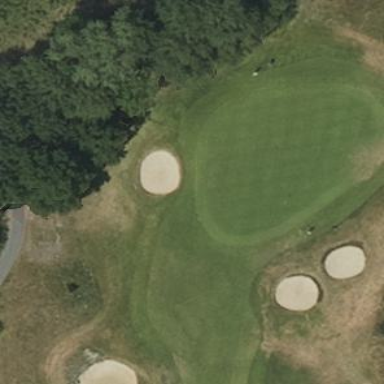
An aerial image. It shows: Golf green.